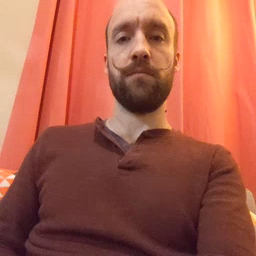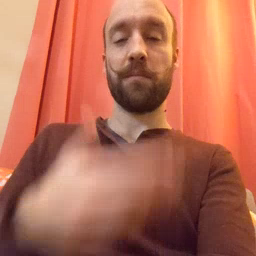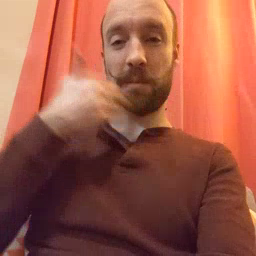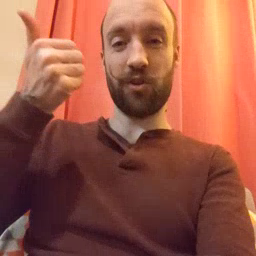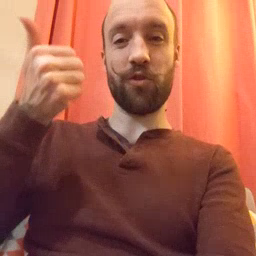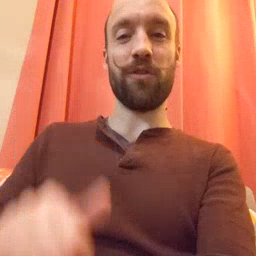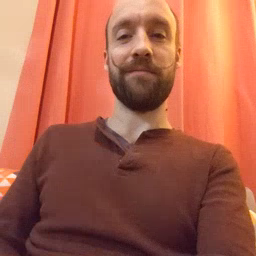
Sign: better